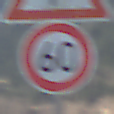
Verkehrszeichen: Geschwindigkeit60
Zusatzzeichen oben: FlugbetriebRechts
Umgebung: Outdoor, Nature
Tageszeit: MorningAfternoon
Wetter: PartlyCloudy
Licht: Natural
Jahreszeit: NotSpecified
Kontrast: HighContrast